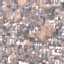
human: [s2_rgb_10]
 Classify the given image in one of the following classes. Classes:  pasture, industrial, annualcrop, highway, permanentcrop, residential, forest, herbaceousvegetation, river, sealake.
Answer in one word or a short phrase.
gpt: Residential